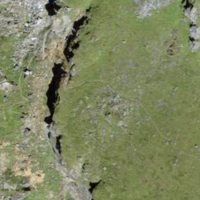
EUNIS habitat code: 26
Species observed at this site:
Arnica montana
Carabus auronitens
Campanula thyrsoides